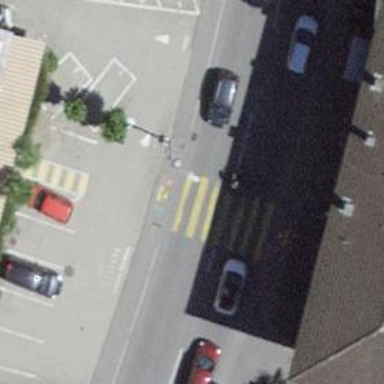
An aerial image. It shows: Uncontrolled zebra crossing on the road.